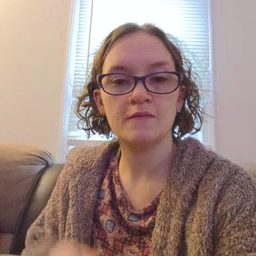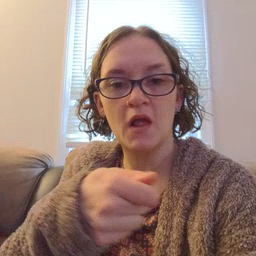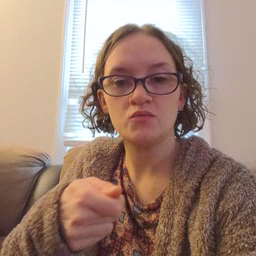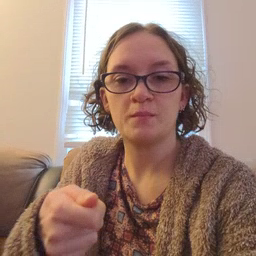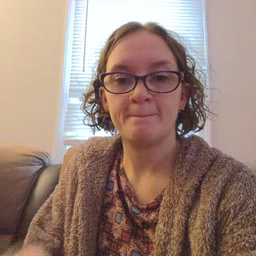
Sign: vacuum